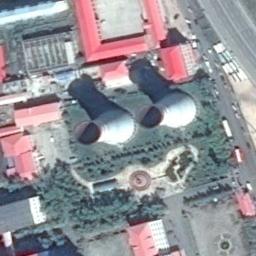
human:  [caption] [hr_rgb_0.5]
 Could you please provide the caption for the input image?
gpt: The thermal power station is on the grass next to some buildings with white mist above .

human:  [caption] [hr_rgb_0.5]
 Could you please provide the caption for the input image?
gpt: There are many buildings next to the thermal power station .

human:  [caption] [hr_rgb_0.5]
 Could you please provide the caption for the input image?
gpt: In the thermal power plant there are workshops and machinery, two cooling towers and a large green area .

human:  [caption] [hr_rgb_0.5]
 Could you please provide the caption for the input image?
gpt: Here are three thermal power stations, two of which are emitting smoke .

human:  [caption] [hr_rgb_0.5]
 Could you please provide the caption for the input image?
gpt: There are some red buildings and two chimneys on the thermal power station .